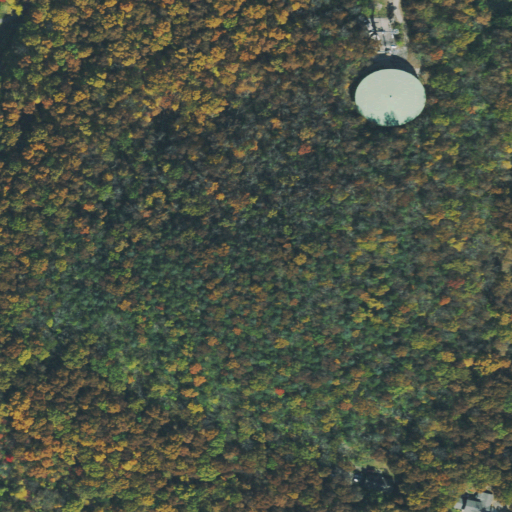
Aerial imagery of mountain in Tennessee named Pilot Knob containing deciduous forest, mixed forest, open development, medium intensity development, evergreen forest, and low intensity development